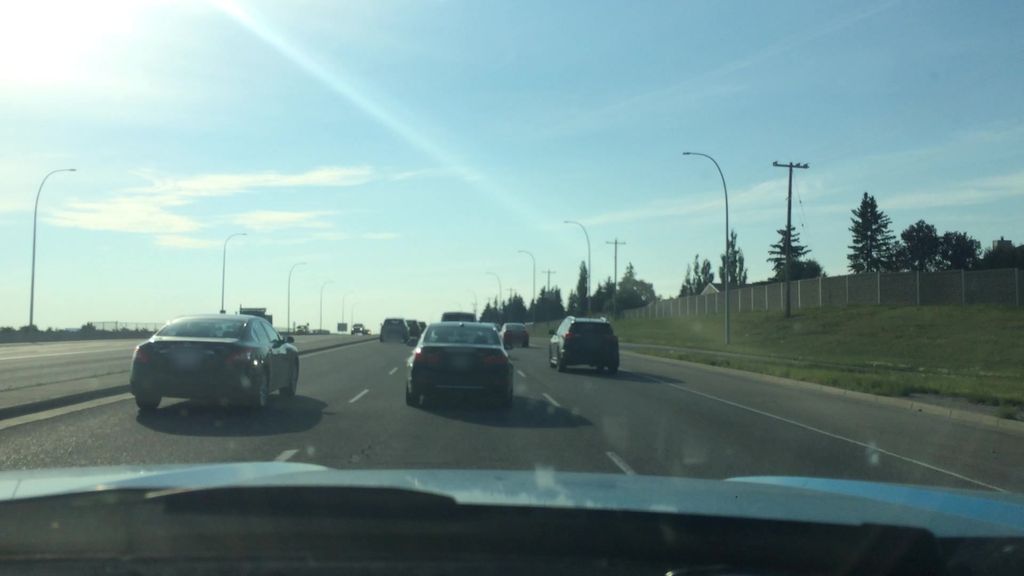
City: calgary